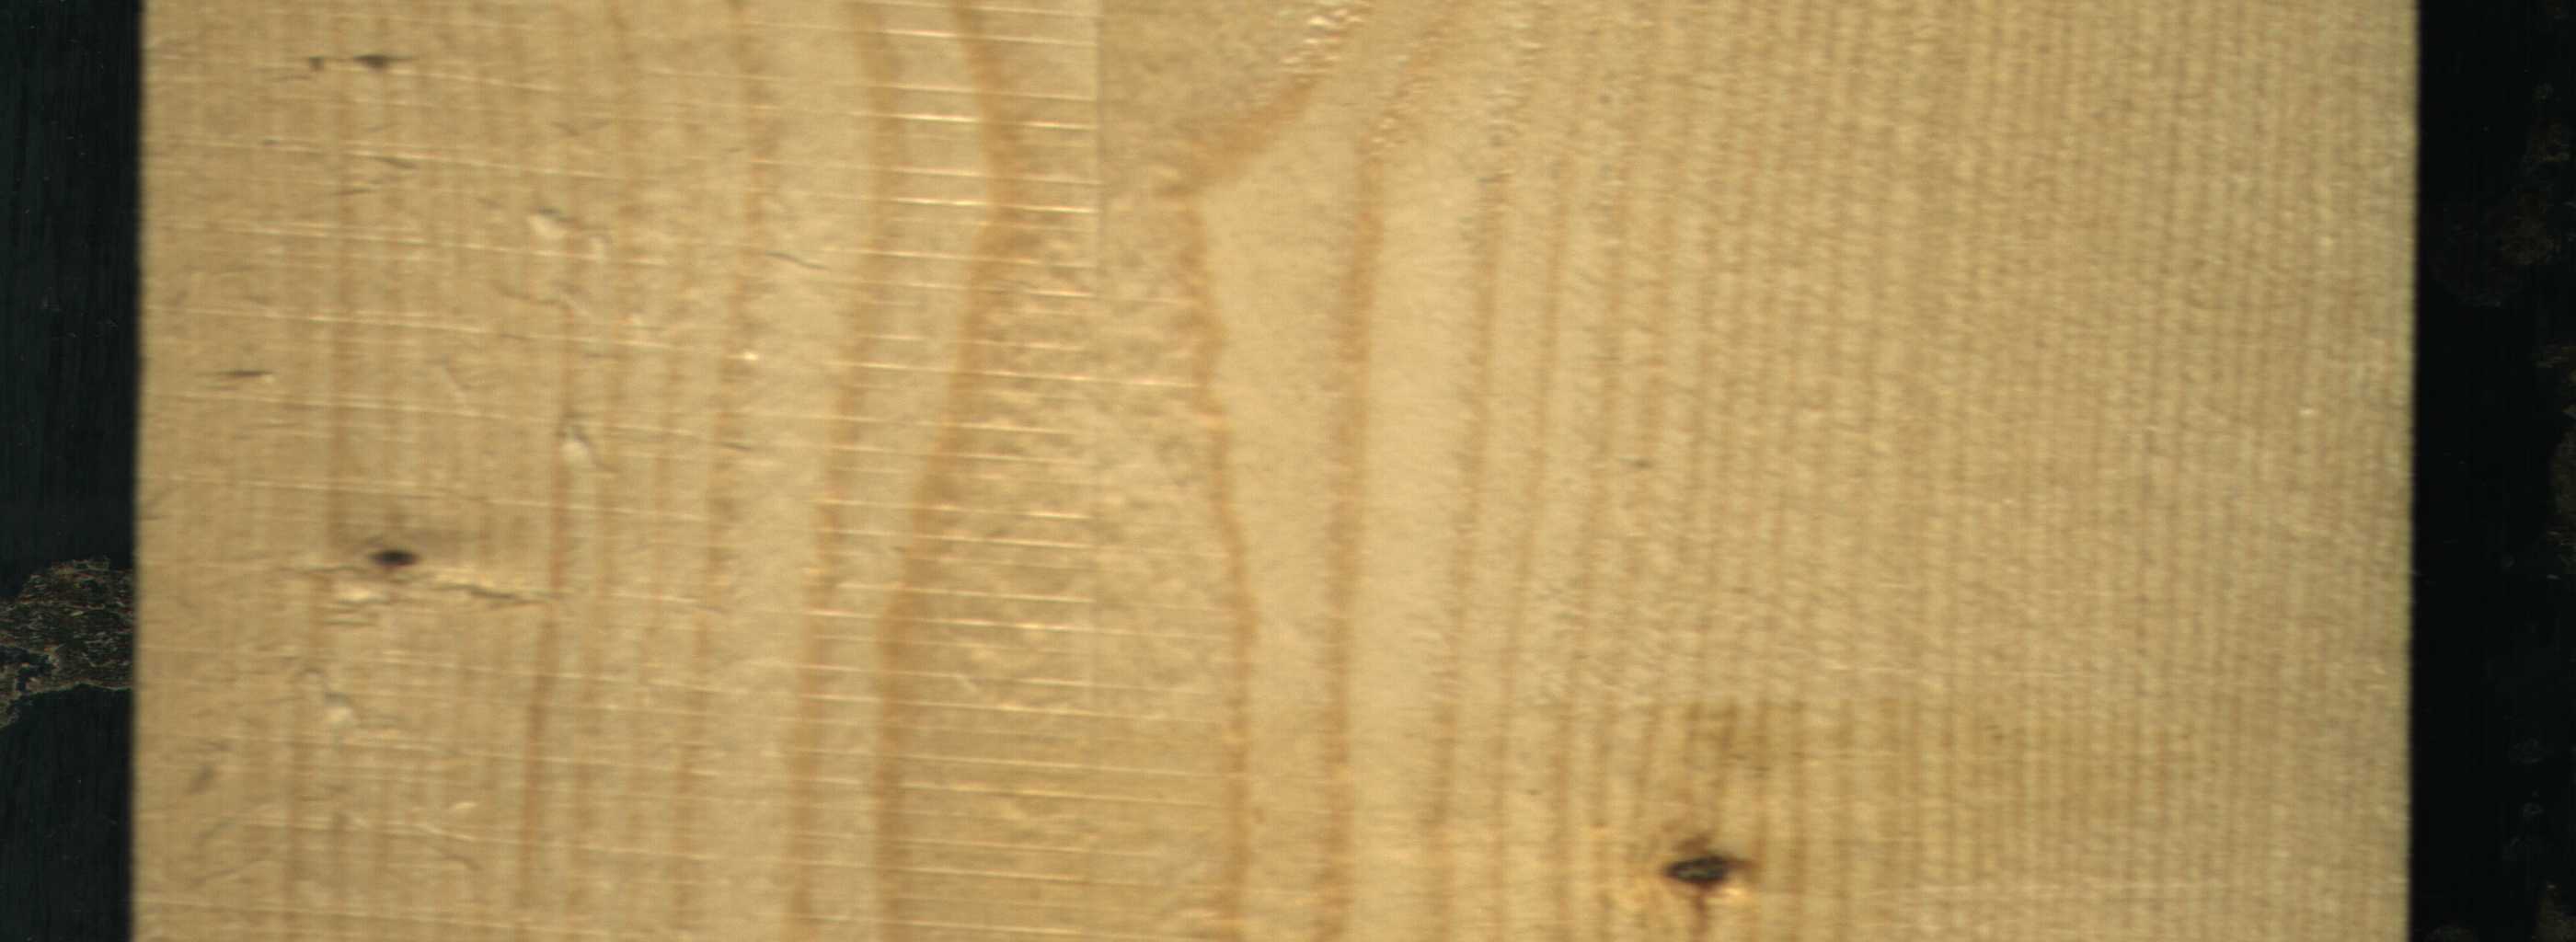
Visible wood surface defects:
Live_Knot
Live_Knot